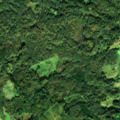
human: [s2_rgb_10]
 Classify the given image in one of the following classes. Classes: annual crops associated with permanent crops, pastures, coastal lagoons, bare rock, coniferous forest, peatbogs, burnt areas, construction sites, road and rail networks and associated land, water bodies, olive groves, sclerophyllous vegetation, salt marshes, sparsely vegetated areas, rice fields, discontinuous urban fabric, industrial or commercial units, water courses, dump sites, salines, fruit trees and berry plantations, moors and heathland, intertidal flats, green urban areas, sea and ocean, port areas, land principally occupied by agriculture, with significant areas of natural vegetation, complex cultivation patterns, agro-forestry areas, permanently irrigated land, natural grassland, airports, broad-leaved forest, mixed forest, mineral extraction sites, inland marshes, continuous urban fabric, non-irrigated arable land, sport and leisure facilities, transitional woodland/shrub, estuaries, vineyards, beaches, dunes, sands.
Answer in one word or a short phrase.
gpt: pastures, land principally occupied by agriculture, with significant areas of natural vegetation, broad-leaved forest, mixed forest, transitional woodland/shrub